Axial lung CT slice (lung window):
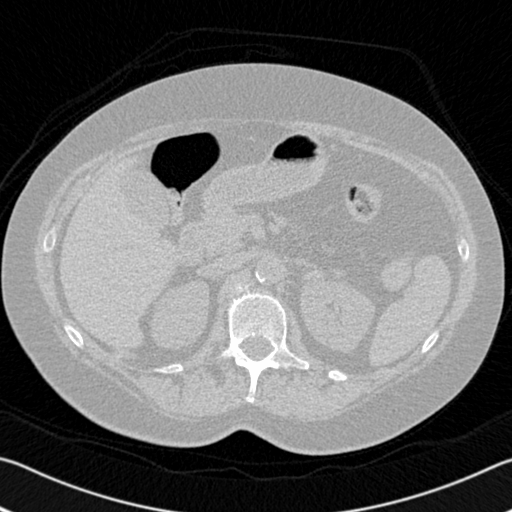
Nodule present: no